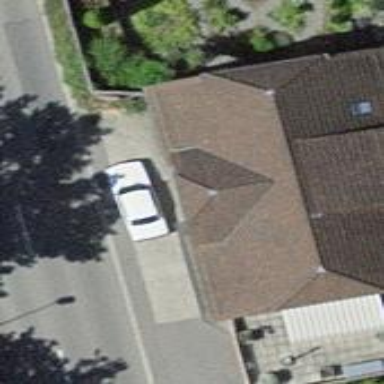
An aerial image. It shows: Building with tiled roof.